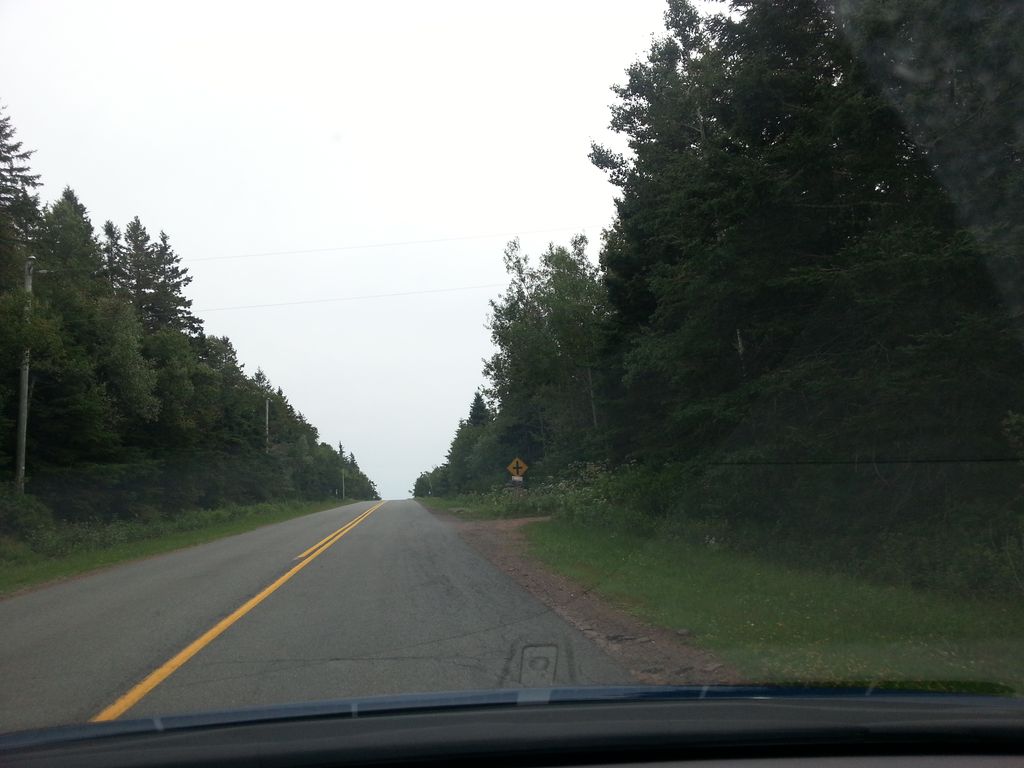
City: charlottetown